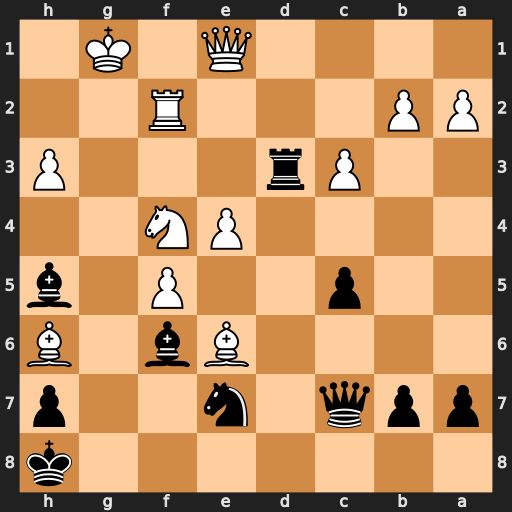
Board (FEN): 7k/ppq1n2p/4Bb1B/2p2P1b/4PN2/2Pr3P/PP3R2/4Q1K1
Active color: b
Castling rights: -
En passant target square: -
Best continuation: Rd1 Qxd1 Bxd1